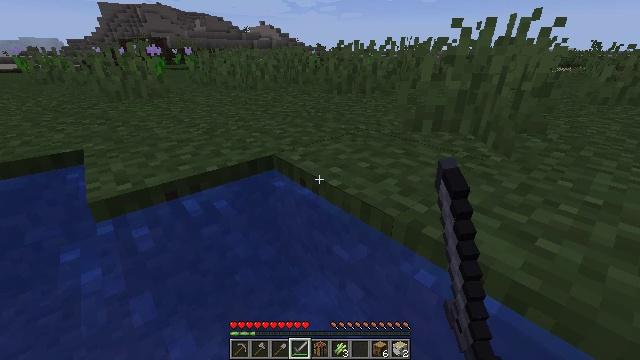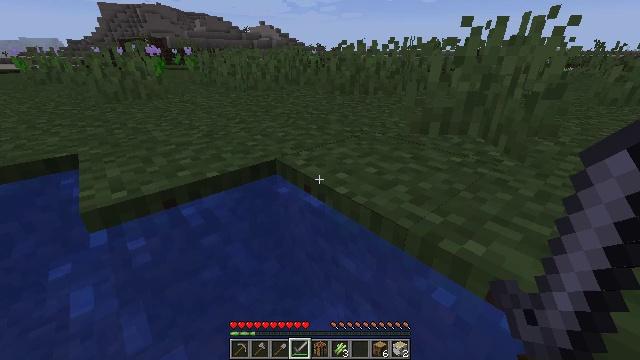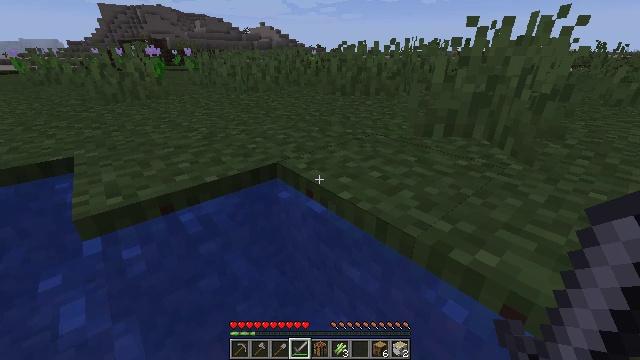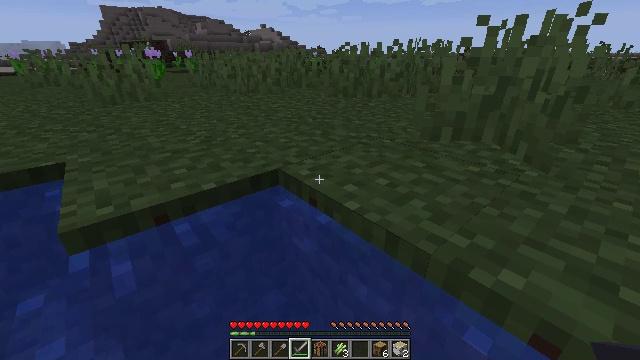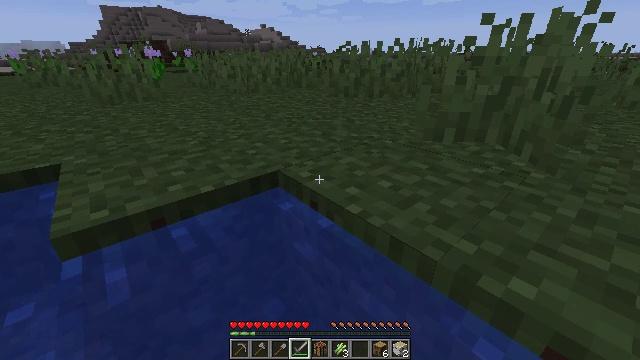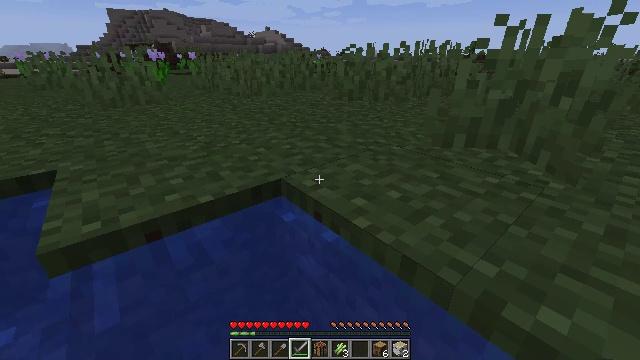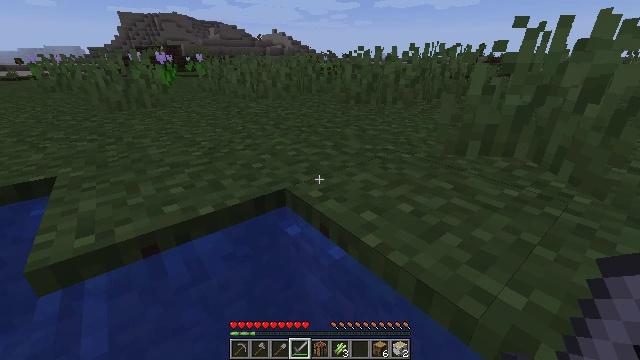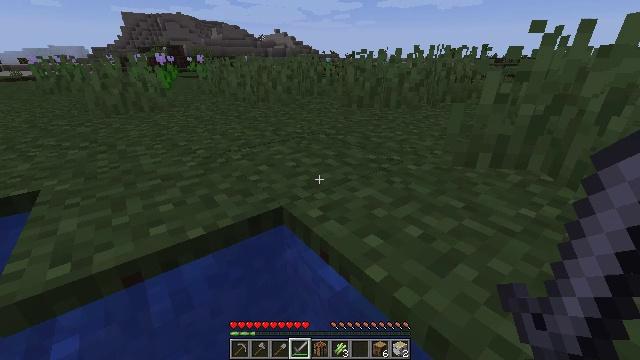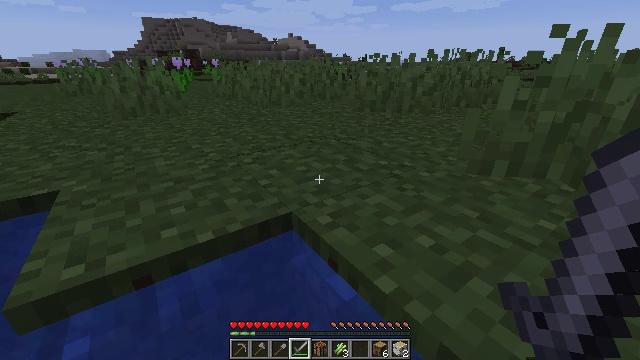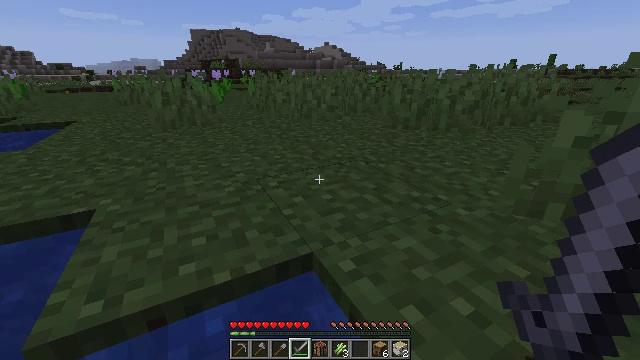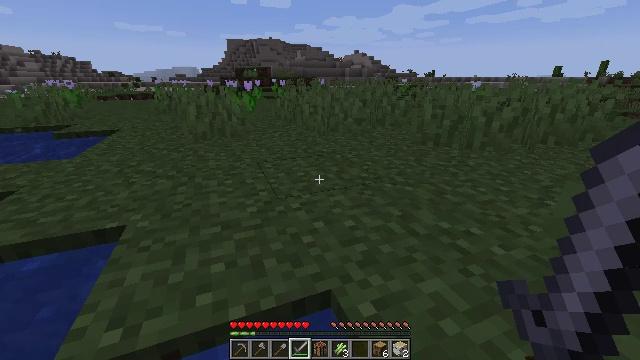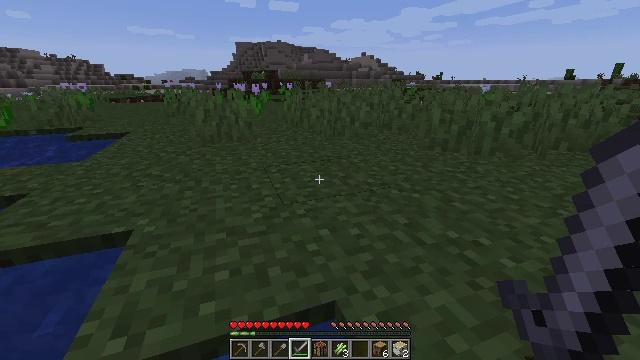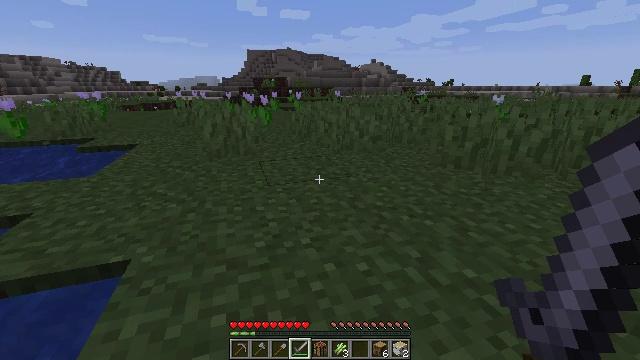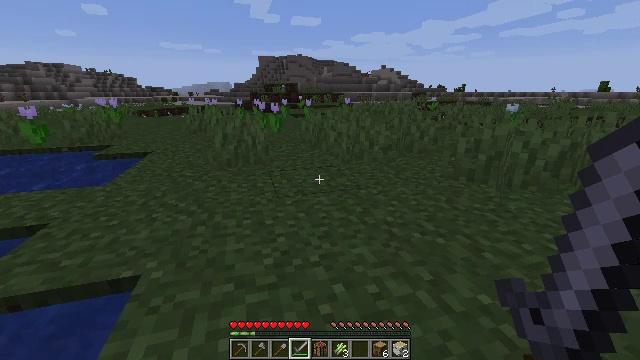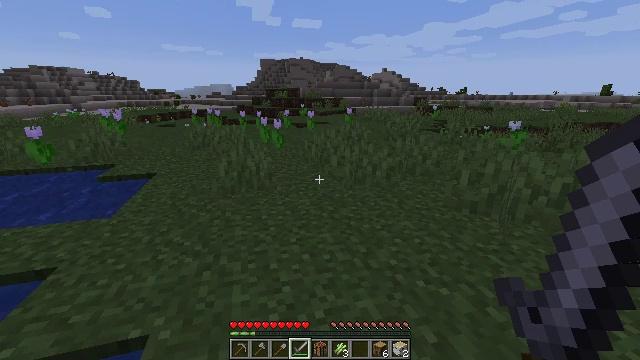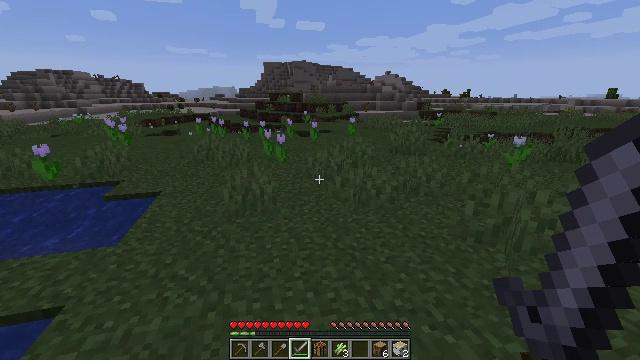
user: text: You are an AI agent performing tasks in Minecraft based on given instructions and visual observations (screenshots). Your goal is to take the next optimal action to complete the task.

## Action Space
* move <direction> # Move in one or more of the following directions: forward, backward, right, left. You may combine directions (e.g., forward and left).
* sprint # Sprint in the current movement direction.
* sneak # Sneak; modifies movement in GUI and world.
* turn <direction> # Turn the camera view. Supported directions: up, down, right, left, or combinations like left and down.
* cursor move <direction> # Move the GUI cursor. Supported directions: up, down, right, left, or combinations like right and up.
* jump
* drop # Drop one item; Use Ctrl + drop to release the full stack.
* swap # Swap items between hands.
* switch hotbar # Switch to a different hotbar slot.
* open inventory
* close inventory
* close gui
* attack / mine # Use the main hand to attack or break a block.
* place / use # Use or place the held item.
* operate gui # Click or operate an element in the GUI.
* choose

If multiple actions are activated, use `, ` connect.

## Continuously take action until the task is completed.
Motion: motion action
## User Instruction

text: Gather a dead bush.
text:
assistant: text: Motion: move forward
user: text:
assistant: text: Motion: move forward
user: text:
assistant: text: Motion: move forward
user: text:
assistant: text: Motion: move forward
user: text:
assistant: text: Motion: move forward
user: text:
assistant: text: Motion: move forward, turn left
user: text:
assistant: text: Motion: move forward, jump
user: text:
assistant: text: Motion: move forward, turn left, jump
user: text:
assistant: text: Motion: move forward, turn left and up, jump
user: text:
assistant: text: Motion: move forward, turn left and up, jump
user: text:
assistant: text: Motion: move forward, turn left
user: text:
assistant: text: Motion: move forward, turn left and up
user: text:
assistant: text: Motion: move forward, turn left and up
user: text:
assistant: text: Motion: move forward
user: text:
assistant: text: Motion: move forward
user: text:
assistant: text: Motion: move forward
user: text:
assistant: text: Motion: move forward, turn left, jump
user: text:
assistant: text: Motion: move forward, jump
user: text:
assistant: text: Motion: move forward, jump
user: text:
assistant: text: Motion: move forward
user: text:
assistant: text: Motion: move forward
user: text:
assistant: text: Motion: move forward
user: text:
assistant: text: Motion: move forward
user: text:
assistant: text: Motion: move forward
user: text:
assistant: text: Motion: move forward
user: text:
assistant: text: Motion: move forward
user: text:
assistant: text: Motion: move forward
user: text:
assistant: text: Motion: move forward
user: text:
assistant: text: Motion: move forward
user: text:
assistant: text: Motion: move forward